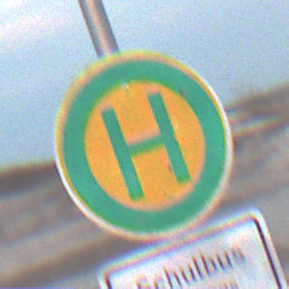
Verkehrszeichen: Haltestelle
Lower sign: ZeitangabenMitBeschraenkungAufWochentage5
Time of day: SunriseSunset
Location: Outdoor (Beach)
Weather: PartlyCloudy
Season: NotSpecified
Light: Natural